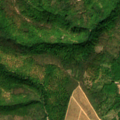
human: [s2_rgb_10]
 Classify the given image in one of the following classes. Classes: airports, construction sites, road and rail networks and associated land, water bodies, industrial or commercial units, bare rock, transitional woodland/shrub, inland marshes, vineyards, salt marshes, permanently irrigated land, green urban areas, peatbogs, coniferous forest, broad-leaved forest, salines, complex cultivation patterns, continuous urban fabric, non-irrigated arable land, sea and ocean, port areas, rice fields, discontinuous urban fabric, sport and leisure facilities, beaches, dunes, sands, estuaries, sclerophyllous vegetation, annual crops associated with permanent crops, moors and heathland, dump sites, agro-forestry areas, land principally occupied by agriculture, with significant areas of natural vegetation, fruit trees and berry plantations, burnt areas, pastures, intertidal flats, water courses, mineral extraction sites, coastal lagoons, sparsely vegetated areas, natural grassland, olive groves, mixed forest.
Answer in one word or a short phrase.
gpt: vineyards, complex cultivation patterns, land principally occupied by agriculture, with significant areas of natural vegetation, broad-leaved forest